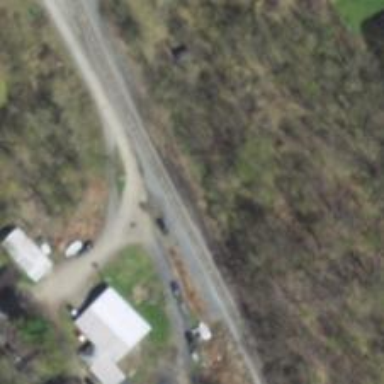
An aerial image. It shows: Railway spur service.